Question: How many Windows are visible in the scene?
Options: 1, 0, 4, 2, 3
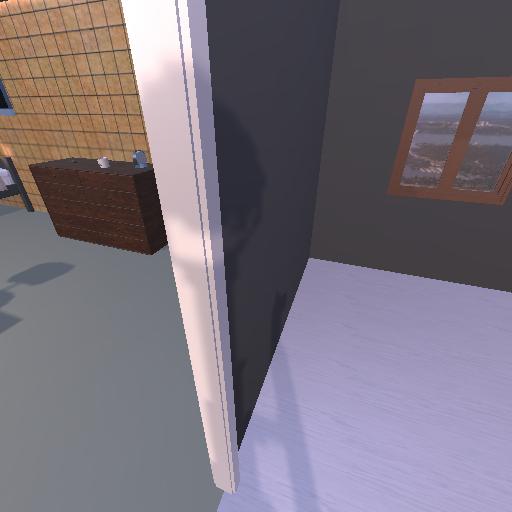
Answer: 1